Question:
Can anyone help me understand why my images are coming out rotated? The images themselves are vertically oriented, but they appear sideways in the web page.
<URL>
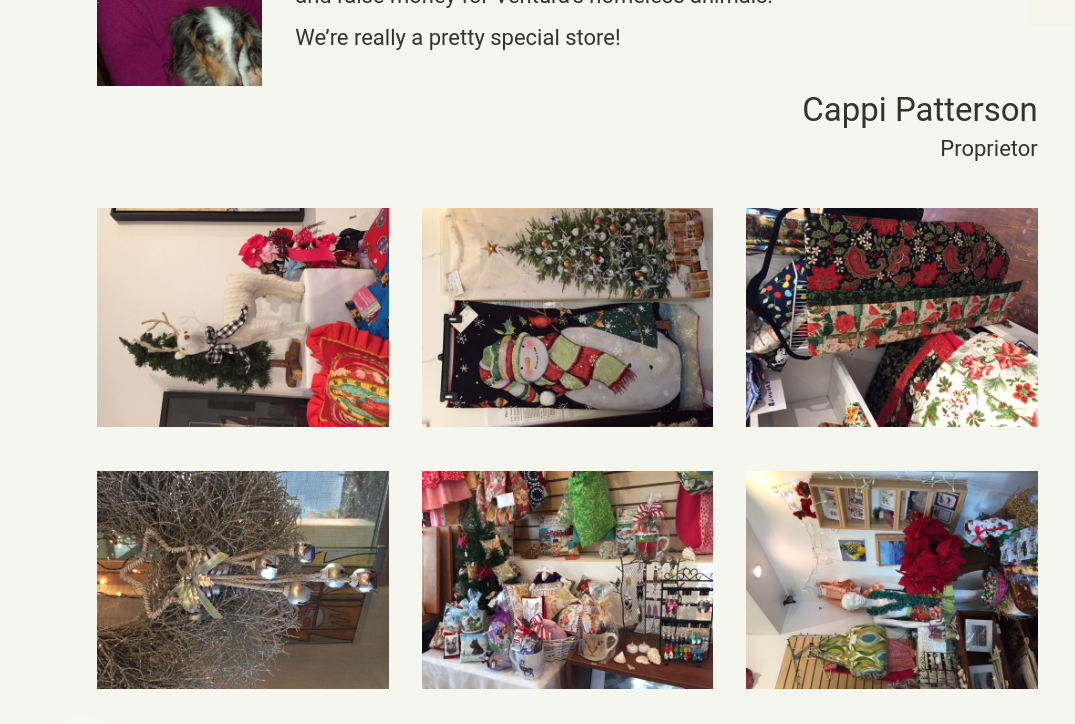
Answer: If you're on MacOS or iOS then photos that were taken with incorrect orientation data (because your phone had rotation lock enabled for example) then Finder, Lightroom, Apples Photos app and others can automatically detect this and rotate the photos without changing the original file. But a (non Apple) web server or even Windows, won't recognise these properties out of the box, as these non-destructive edits are stored separately.
If your going to run into this a lot I would recommend installing either a bootstrap compatable extension to batch edit photos server side, or run a batch conversion on your computer or mobile device that "physically" rotates your photos and re-saves the change to the file itself.
This last option is somewhat destructive if you overwrite jpg files as jpg with a compression less than 100% (which is usually the case.)
If you resize photos before uploading to your server anyway the rotation data should already be applied and I advice you to do all edits in one go so the photos only get re-saved once, and not deteriate each time you resave.
One small power tip: you can give very large photos a much higher jpg compression than small photos, but get photos that are, sharper, bigger and with smaller file sizes than if you had prepared a medium downscaled copy that requires a low compression (aka high detail level) setting to still look good. This neat method also makes sure your photo galleries are retina compatable and future proof.